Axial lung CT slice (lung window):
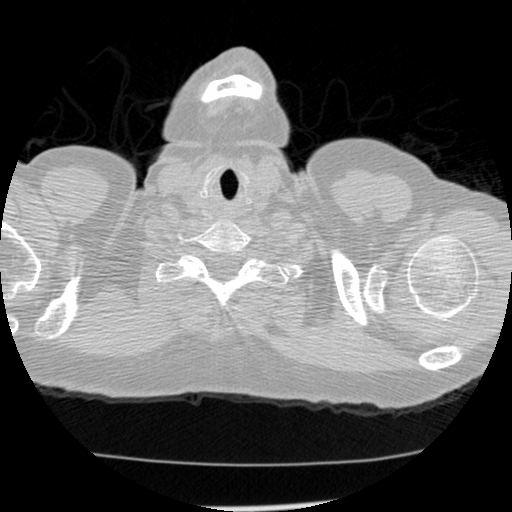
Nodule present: no